Interaction volume radius: 5 \u00c5
Interaction volume height: 20 \u00c5
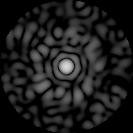
Disorder parameter: 0.8248